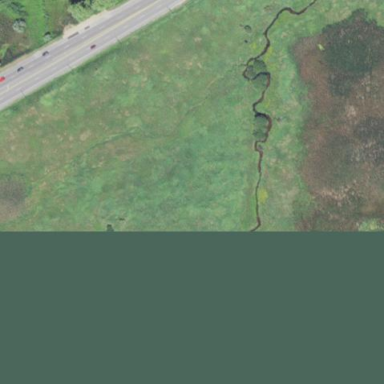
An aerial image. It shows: Marshy wetland area.